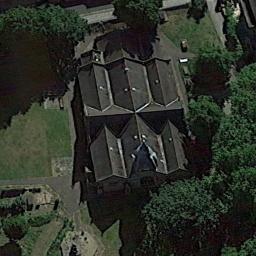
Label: church